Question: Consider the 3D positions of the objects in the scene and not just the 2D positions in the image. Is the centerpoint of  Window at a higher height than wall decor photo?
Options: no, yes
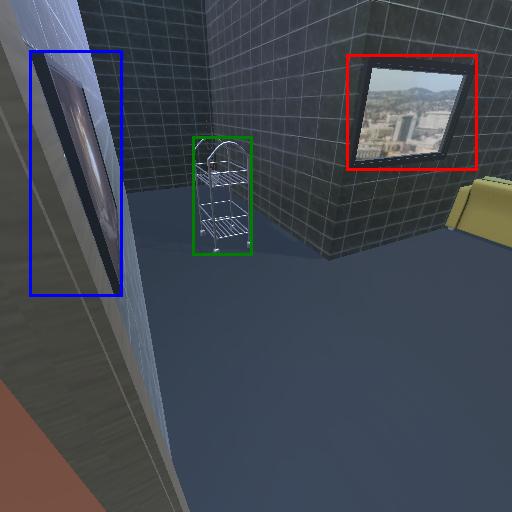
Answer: no